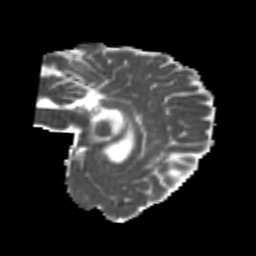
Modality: MD
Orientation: sagittal
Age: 20
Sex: female
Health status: healthy
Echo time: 0.074 s